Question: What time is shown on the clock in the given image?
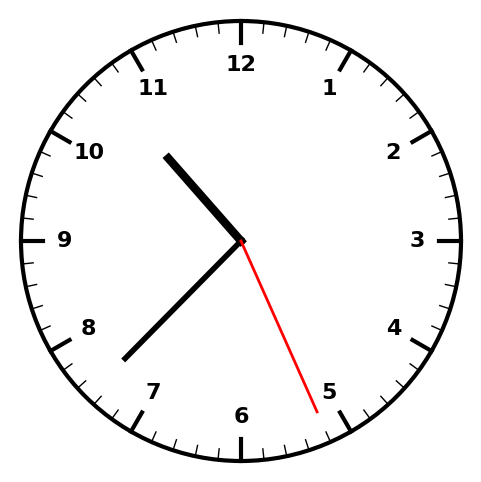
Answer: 10:37:26